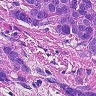
Metastatic tissue present: yes